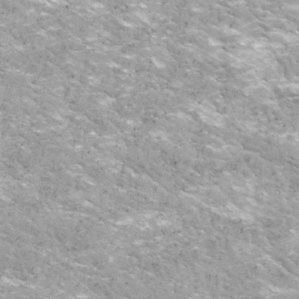
Label: frost